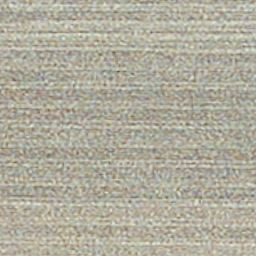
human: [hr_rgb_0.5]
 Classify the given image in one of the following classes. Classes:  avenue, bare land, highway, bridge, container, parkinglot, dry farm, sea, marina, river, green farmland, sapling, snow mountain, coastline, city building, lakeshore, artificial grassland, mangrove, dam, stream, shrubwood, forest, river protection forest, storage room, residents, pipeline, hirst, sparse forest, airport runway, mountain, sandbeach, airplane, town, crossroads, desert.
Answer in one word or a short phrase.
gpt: dry farm